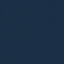
Label: SeaLake